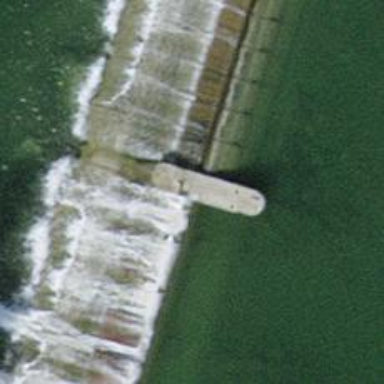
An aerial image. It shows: Weir along the waterway.